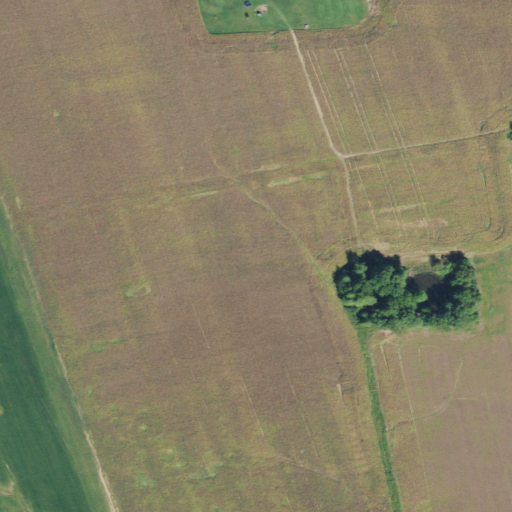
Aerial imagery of mountain in Kentucky named Samson Hill containing cultivated crops and pasture